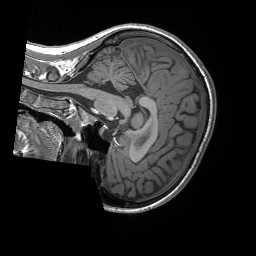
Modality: T1w
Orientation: sagittal
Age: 20
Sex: female
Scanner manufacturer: siemens
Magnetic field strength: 3 T
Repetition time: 1.56 s
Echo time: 0.00207 s